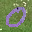
Label: 0